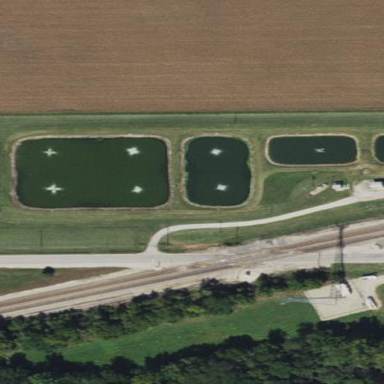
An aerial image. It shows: View of wastewater plant.